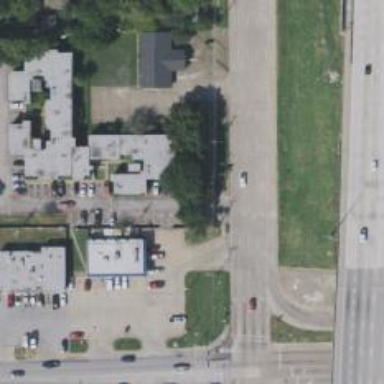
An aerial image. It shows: Secondary road with frontage road.